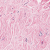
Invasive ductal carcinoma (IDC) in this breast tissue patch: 0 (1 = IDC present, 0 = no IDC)